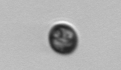
Label: Dinophyceae